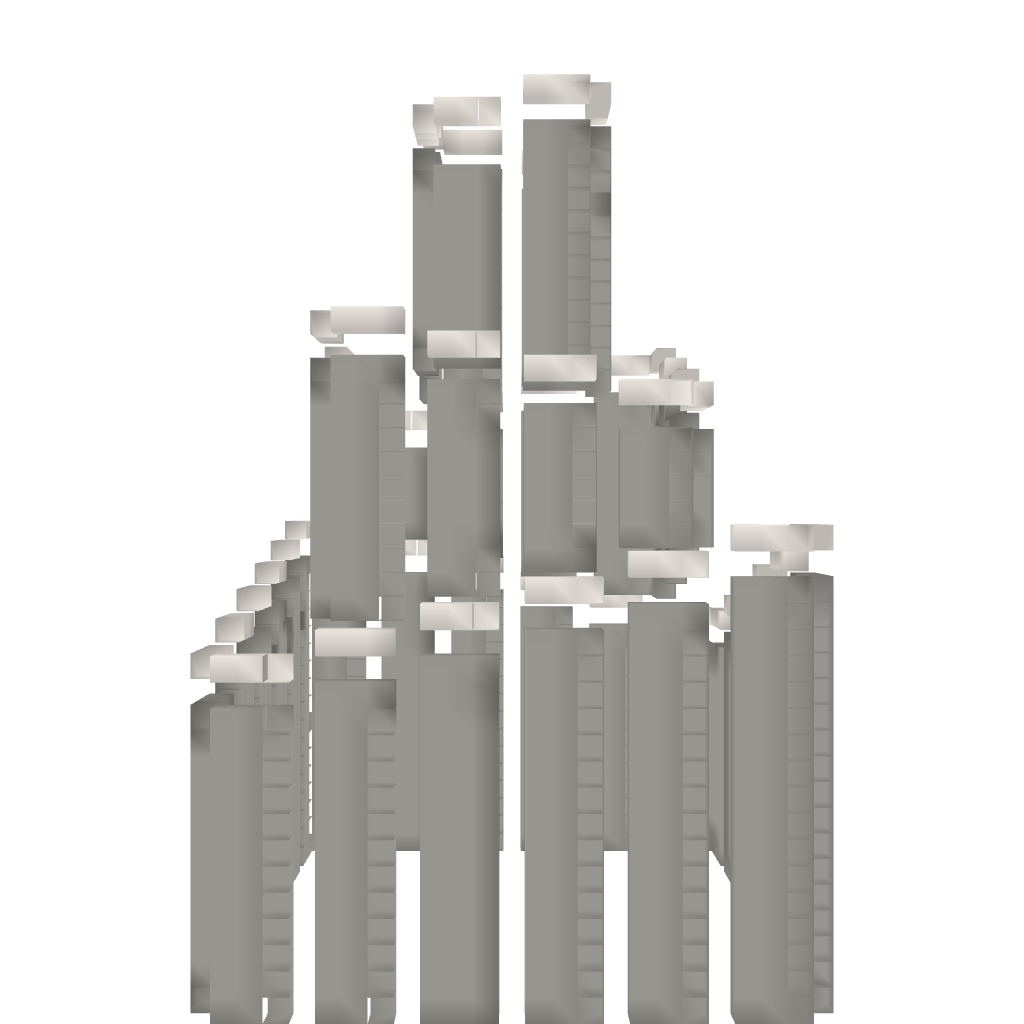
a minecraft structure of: Spawn Concept